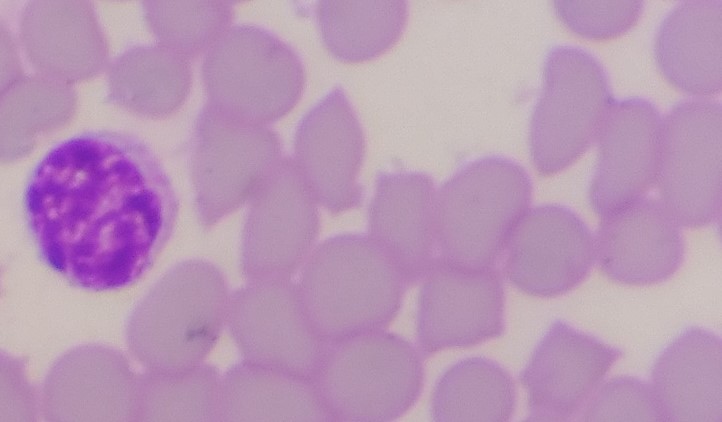
White blood cell type: Lymphocyte